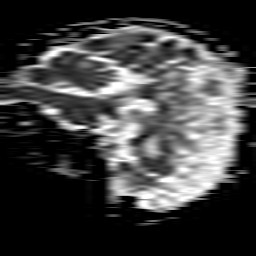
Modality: ADC
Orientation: sagittal
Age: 55
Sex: female
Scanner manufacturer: philips
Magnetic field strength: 1.5 T
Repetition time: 3.648 s
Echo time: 0.09255 s